Interaction volume radius: 10 \u00c5
Interaction volume height: 15 \u00c5
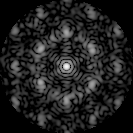
Disorder parameter: 0.5831